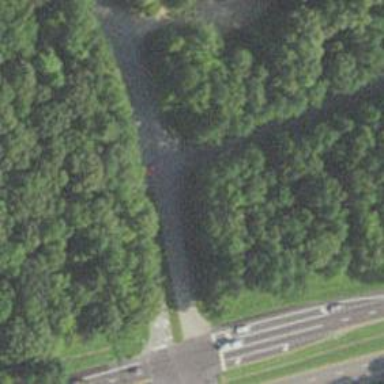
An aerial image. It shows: Trunk link highway.